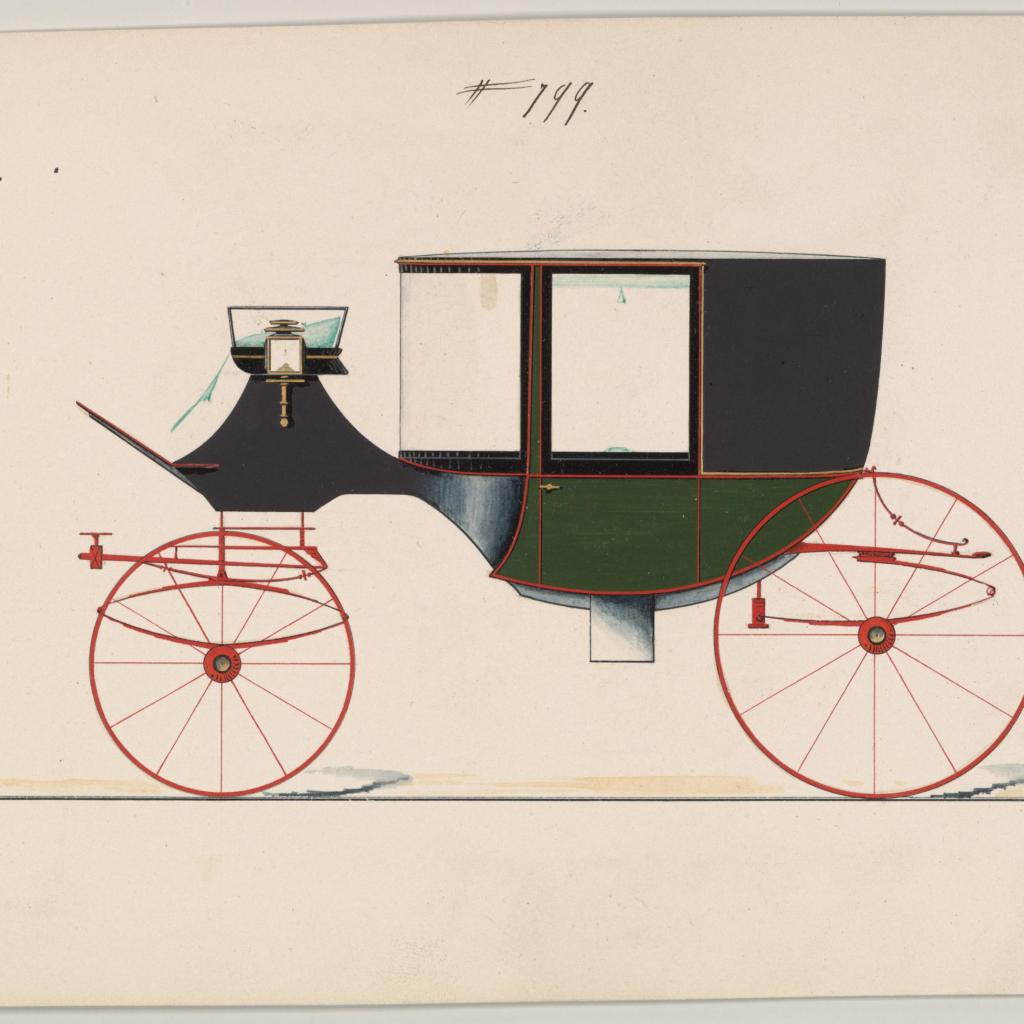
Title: Design for Coupé, no. 799
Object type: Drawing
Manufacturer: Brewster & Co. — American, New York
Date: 1850–70
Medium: Pen and black ink, watercolor and gouache with gum arabic and metallic ink
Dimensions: sheet: 6 1/8 x 8 7/8 in. (15.6 x 22.5 cm)
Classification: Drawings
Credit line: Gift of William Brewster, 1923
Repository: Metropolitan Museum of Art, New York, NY